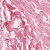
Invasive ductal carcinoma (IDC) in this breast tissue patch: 0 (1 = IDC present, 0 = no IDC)